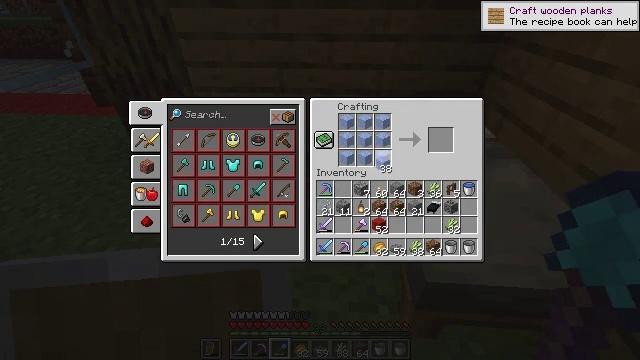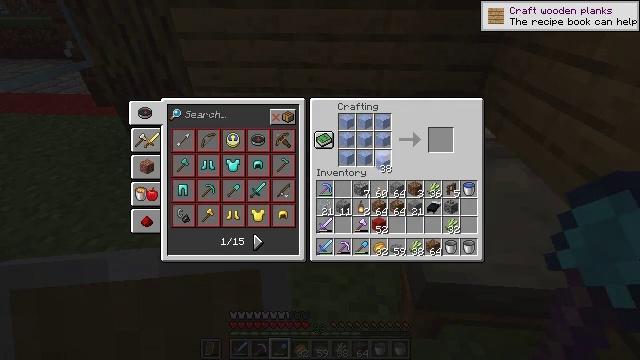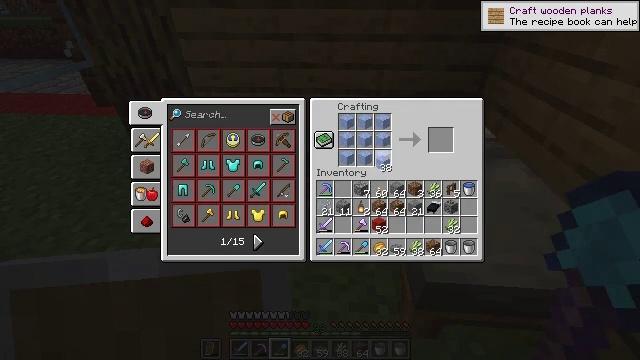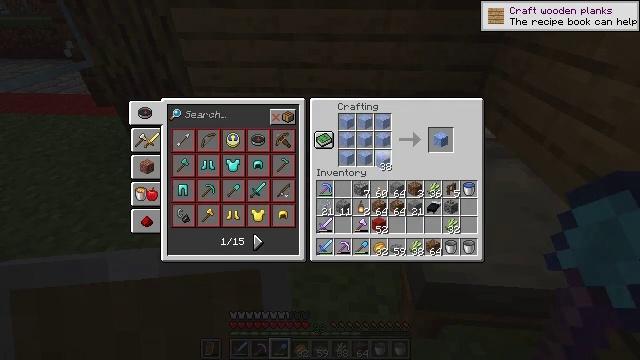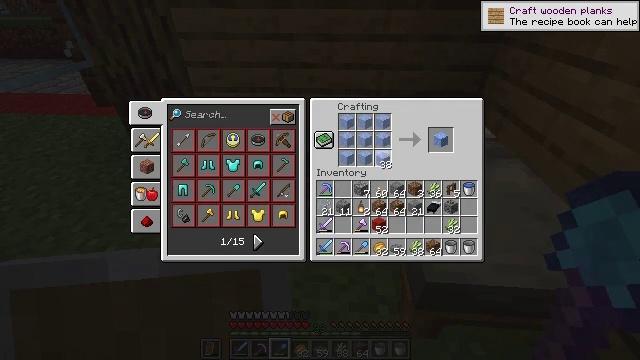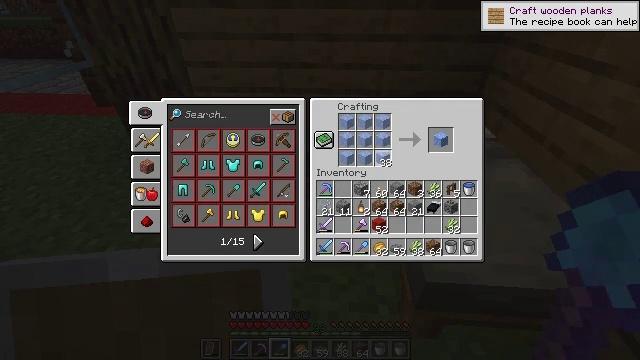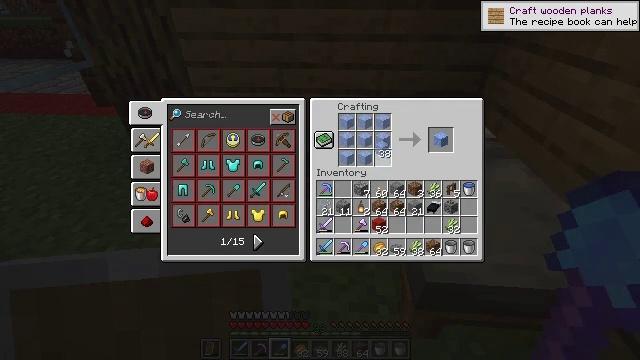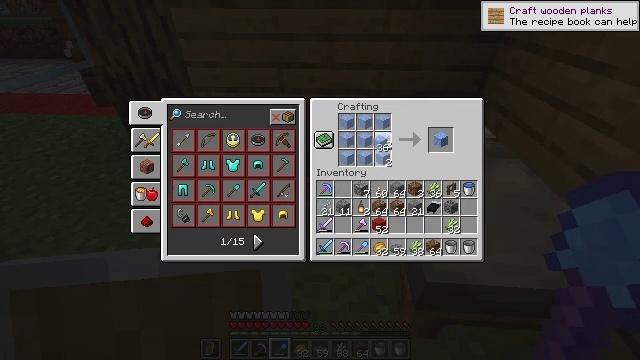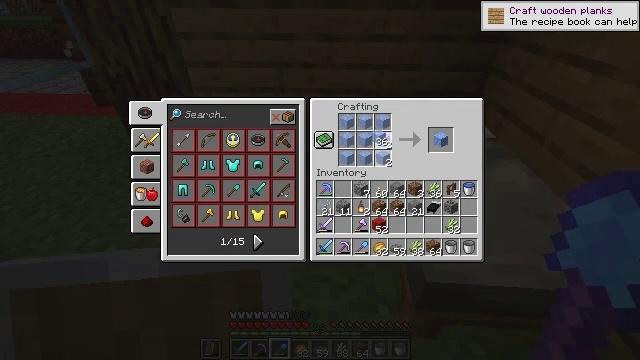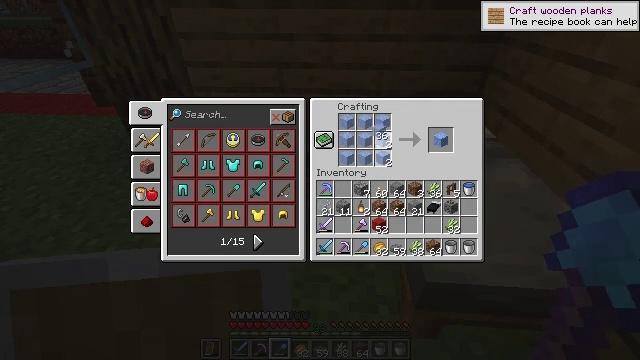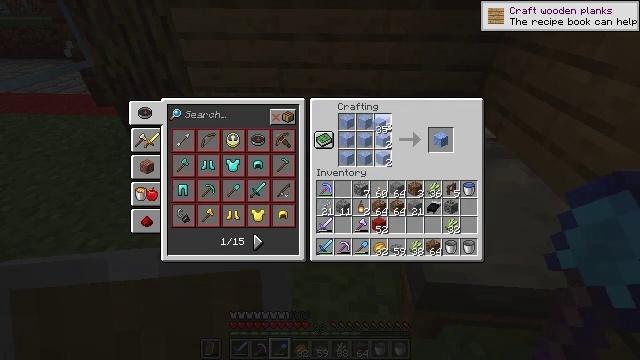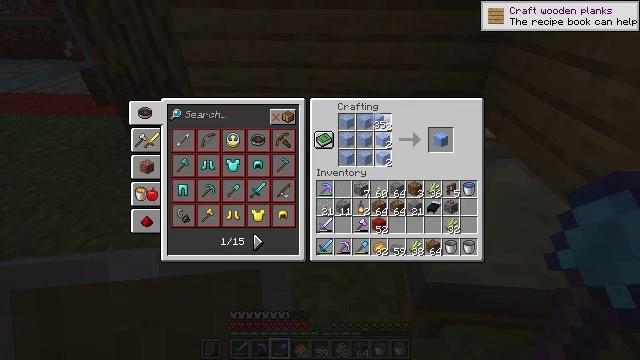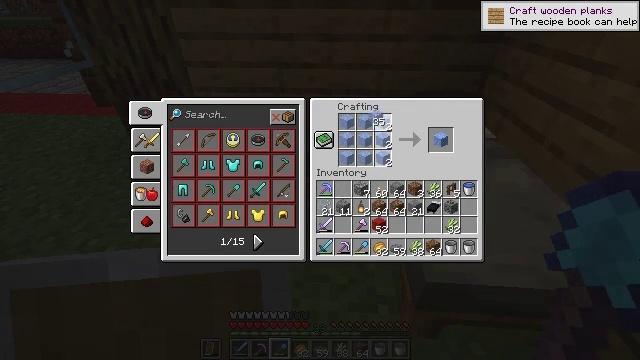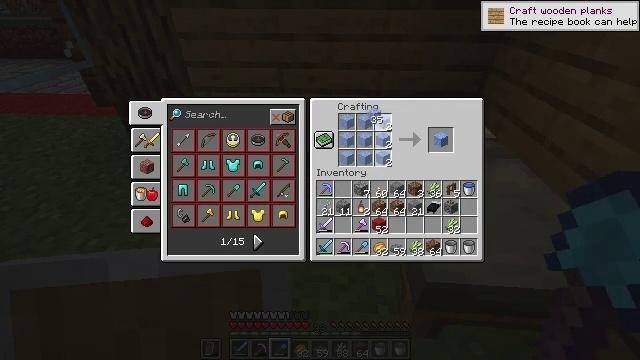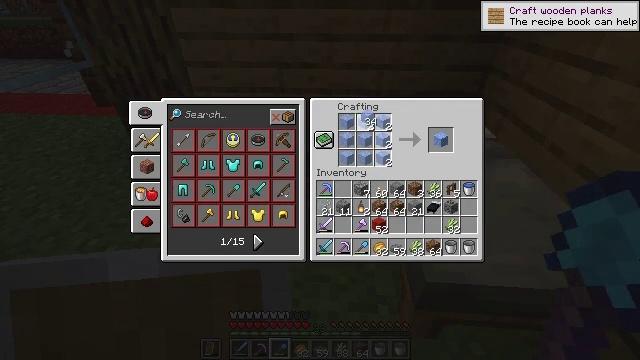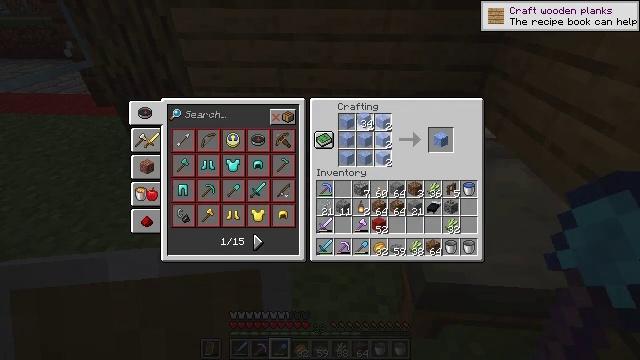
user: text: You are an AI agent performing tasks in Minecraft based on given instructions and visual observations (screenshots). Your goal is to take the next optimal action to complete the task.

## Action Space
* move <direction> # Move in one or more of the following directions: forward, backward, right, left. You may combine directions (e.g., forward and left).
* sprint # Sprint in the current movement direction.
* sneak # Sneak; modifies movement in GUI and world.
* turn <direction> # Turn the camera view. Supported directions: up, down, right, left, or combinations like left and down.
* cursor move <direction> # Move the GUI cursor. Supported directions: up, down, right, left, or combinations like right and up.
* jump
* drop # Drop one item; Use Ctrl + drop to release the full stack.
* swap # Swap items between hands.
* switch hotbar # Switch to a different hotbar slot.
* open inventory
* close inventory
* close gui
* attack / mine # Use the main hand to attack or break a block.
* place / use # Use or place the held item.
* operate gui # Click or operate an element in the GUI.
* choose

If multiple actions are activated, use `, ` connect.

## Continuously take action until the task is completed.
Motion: motion action
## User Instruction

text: Turn regular ice into packed ice at the crafting table.
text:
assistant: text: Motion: no_op
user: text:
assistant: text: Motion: no_op
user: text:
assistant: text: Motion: no_op
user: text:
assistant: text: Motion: choose
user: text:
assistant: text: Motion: choose
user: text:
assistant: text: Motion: cursor move up, choose
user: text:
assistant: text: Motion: choose
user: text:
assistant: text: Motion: choose
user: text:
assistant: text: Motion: choose
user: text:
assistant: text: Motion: choose
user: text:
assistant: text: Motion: choose
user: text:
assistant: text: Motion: choose
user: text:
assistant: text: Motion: choose
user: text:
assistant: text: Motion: choose
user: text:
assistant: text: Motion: choose
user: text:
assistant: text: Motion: choose
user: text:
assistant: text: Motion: choose
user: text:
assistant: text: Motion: cursor move down, choose
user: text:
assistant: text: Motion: choose
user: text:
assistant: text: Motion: choose
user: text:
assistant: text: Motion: choose
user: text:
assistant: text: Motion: choose
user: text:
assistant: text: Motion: choose
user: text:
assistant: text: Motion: choose
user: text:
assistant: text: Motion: choose
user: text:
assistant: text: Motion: choose
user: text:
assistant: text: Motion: choose
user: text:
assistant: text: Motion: choose
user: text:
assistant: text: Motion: choose
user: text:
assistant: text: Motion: choose